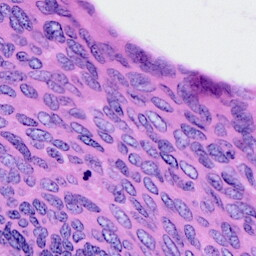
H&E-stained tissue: Cervix